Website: home-depot
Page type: payment
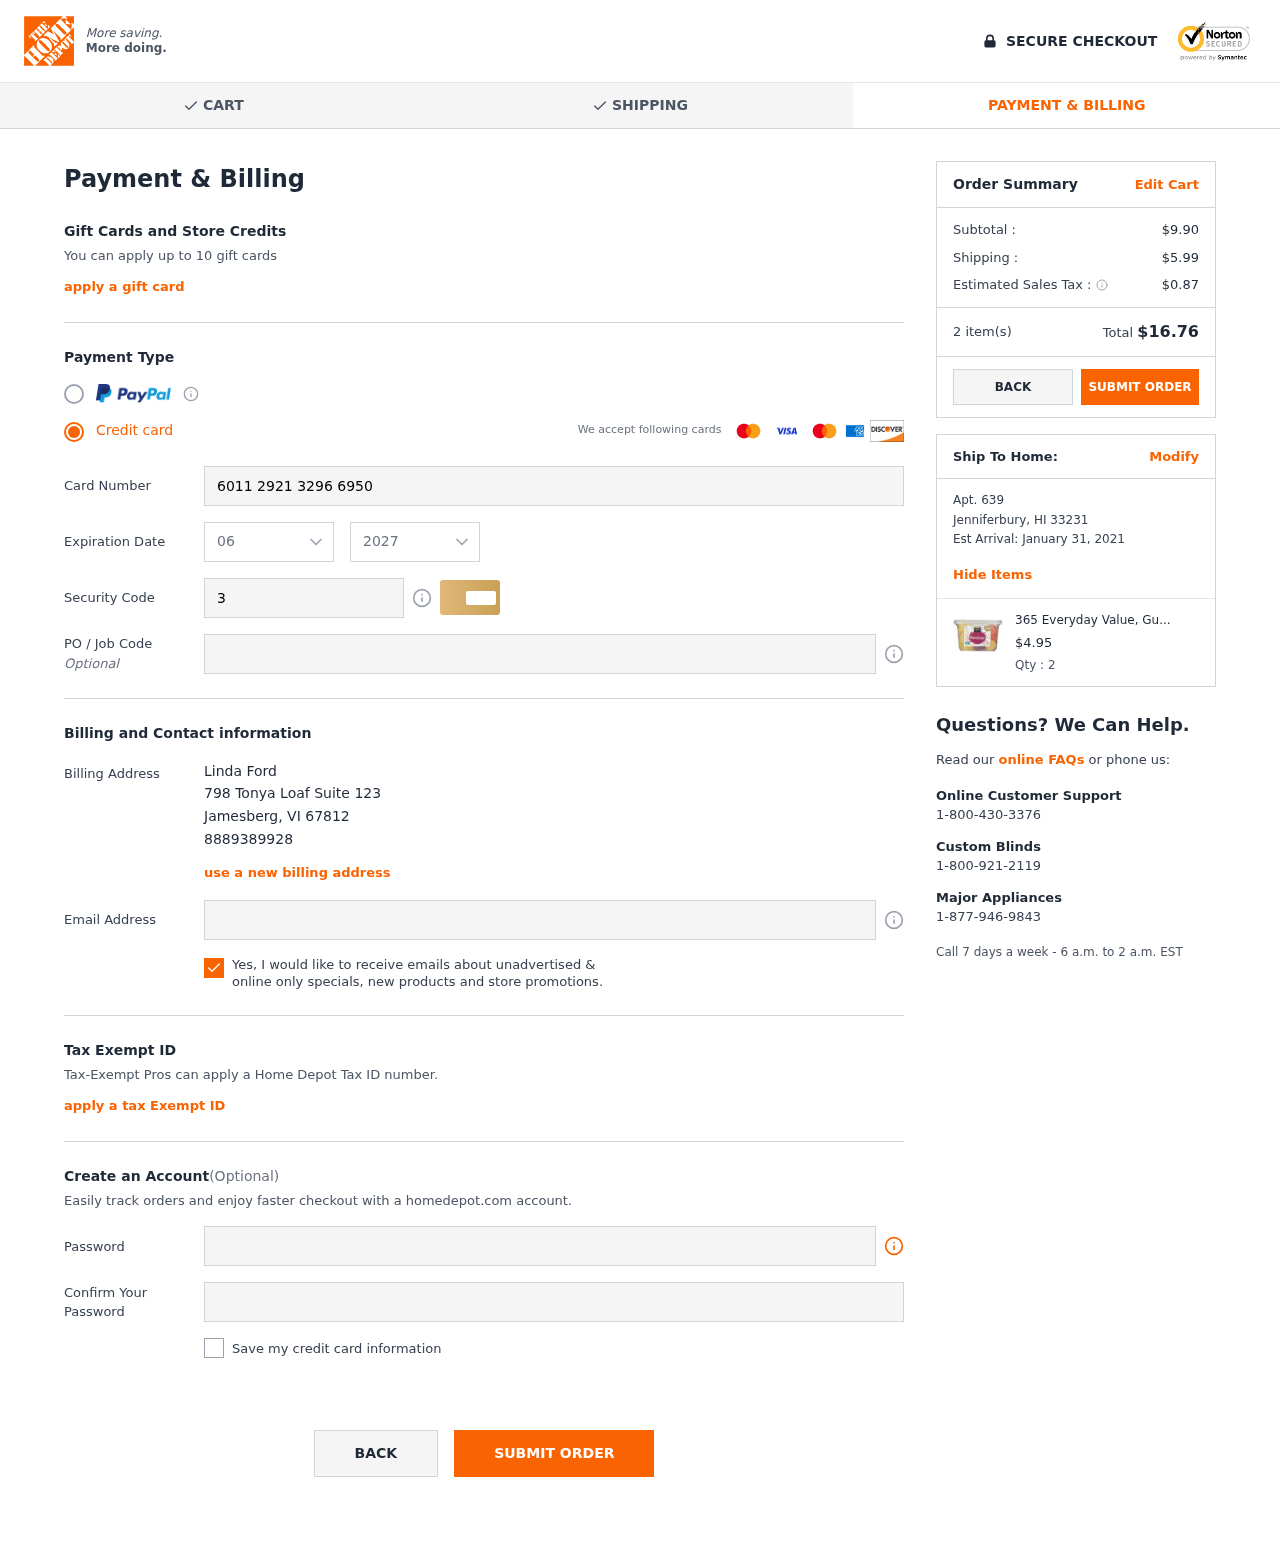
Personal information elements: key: PII_CARD_CVV
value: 381
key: PII_CARD_EXPIRY_MONTH
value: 06
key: PII_CARD_EXPIRY_YEAR
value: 27
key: PII_CARD_NUMBER
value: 6011 2921 3296 6950
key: PII_CITY
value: Jamesberg
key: PII_CITY2
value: Jenniferbury
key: PII_EMAIL
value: lindaford@gmail.com
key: PII_FULLNAME
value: Linda Ford
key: PII_PHONE
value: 8889389928
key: PII_POSTCODE
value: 67812
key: PII_POSTCODE2
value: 33231
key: PII_STATE_ABBR
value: VI
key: PII_STATE_ABBR2
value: HI
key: PII_STREET
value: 798 Tonya Loaf Suite 123
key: PII_STREET2
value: Apt. 639
Product elements: key: PRODUCT1_NAME
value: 365 Everyday Value, Gumdrops, 13 oz
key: PRODUCT1_PRICE
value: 4.95
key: PRODUCT1_QUANTITY
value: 2
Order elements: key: ORDER_SUBTOTAL
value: $9.90
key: ORDER_SHIPPING_COST
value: $5.99
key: ORDER_TAX
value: $0.87
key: ORDER_NUM_ITEMS
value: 2 item(s)
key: ORDER_TOTAL
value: $16.76
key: ORDER_DELIVERY_DATE
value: January 31, 2021